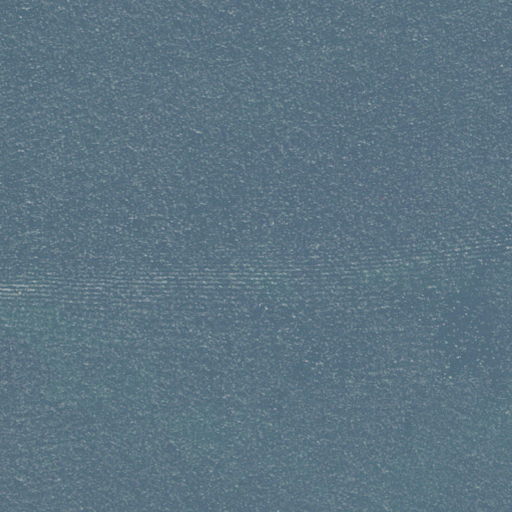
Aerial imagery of island in Massachusetts named Edwards Rock containing only open water